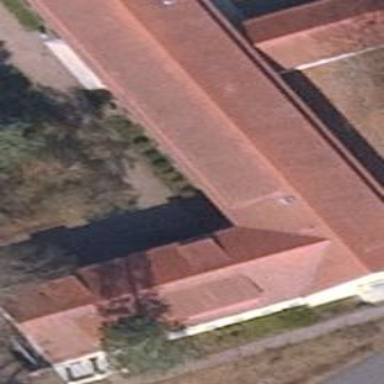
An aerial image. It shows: The building has gabled roof with white roof tiles. The roof orientation is along the structure.